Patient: sex F, age 66
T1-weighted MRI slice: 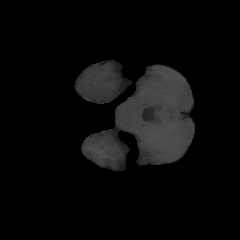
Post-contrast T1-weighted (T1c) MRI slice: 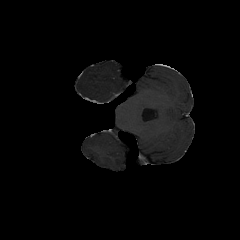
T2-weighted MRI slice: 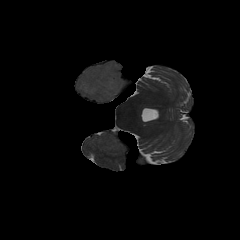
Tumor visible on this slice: yes
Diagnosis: Astrocytoma, IDH-wildtype
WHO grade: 2